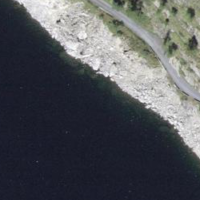
EUNIS habitat code: 14
Species observed at this site:
Podarcis muralis